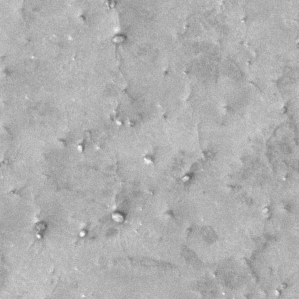
Label: frost